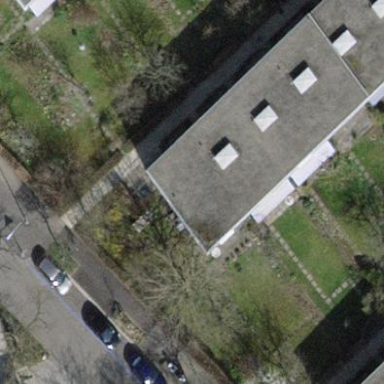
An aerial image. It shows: Flat-roofed terrace building.